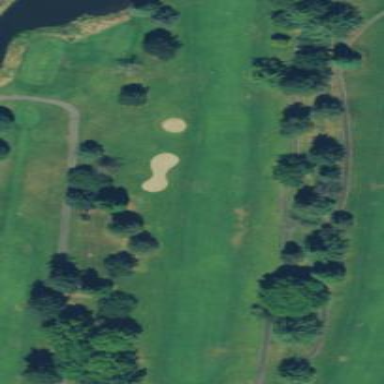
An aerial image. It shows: Well-maintained grassy area known as the fairway on golf course.